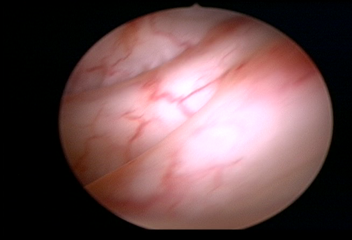
Modality: WLC
Class: Normal mucosa
Bladder cancer association: No